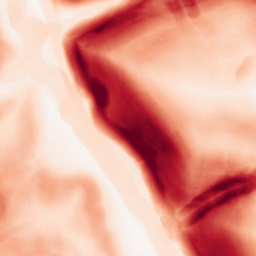
Category: morphological
Decomposition family: morphological_gradient
Decomposition parameters: size: 10
shape: disk
Upsampling method: cubic_mitchell
Upsampling parameters: scale: 2
Upsampling scale: 2